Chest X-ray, PA view. Patient: 55 years old, sex M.
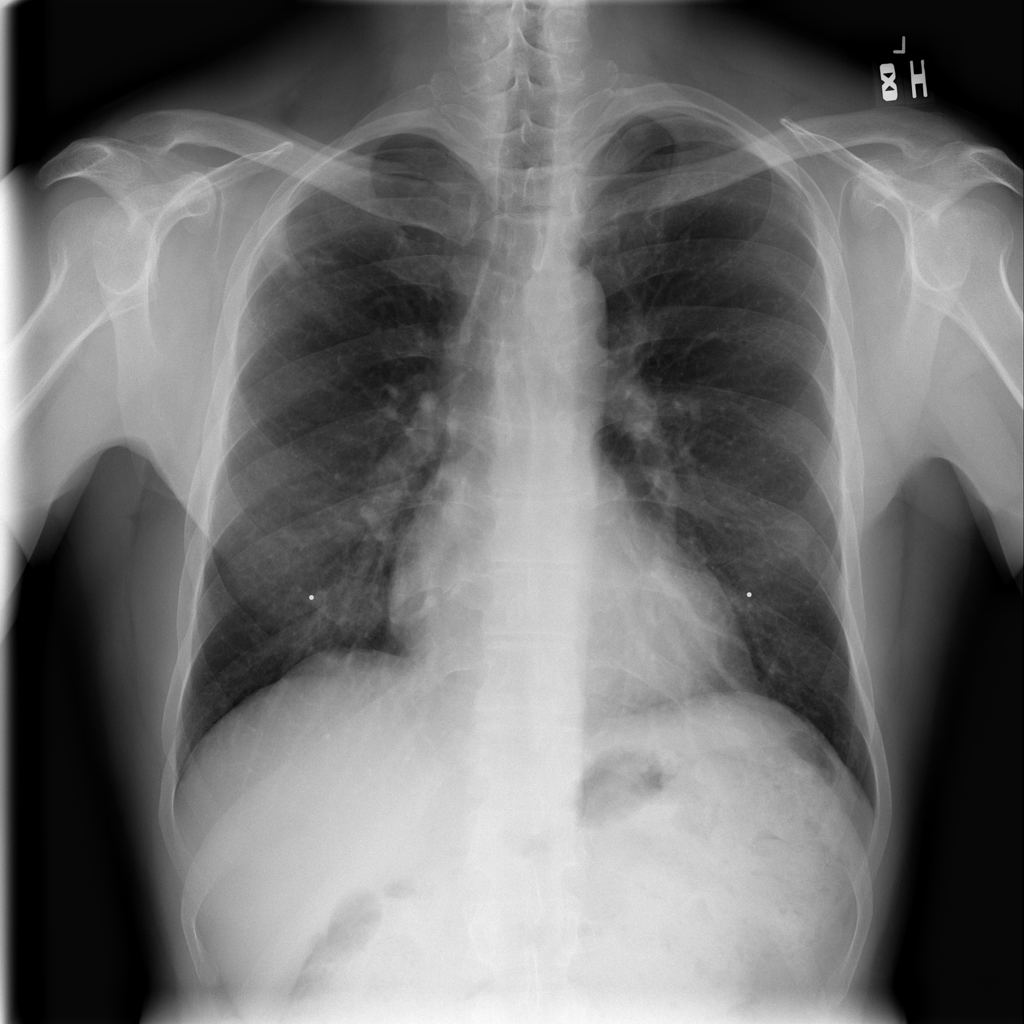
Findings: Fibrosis